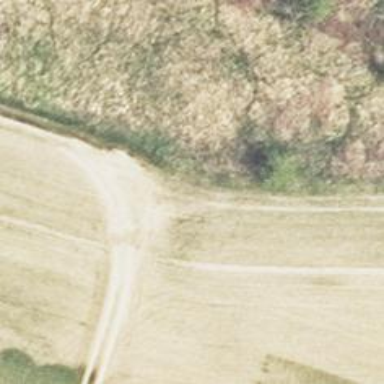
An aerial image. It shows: Dirt track road with grade 4 tracktype.